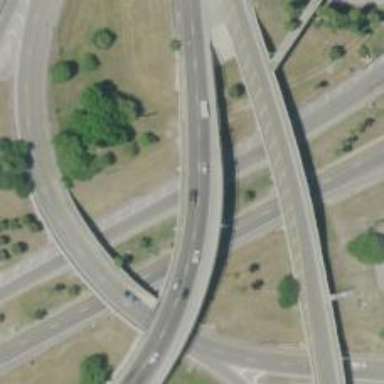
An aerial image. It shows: Bridge over motorway_link.